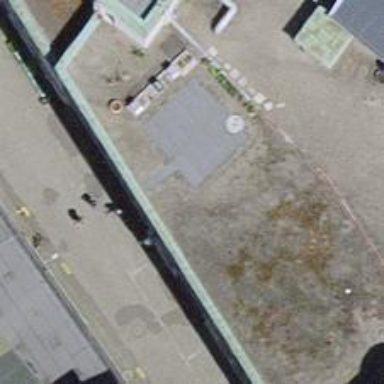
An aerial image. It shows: Sports centre building.